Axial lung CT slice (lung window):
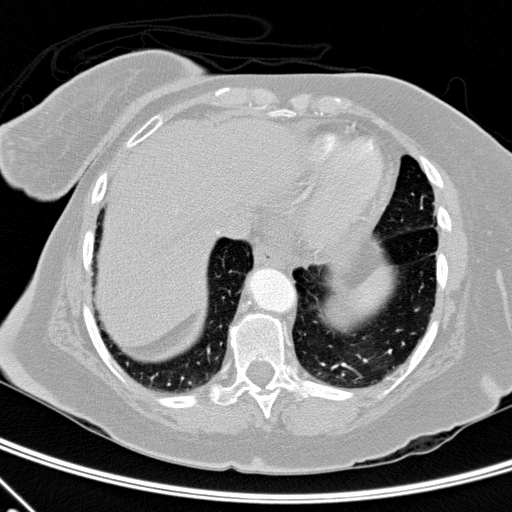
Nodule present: no